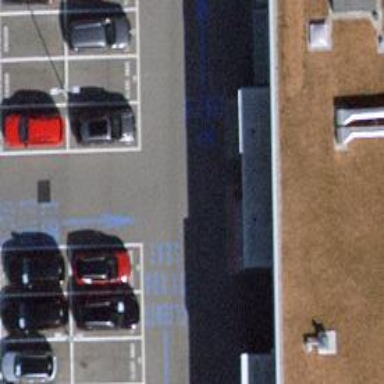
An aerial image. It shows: Parking aisle designated as service road.